Question: I use emacs in terminal, hence title bar is not available, How do I see full file path or at least last 2 directories of file.

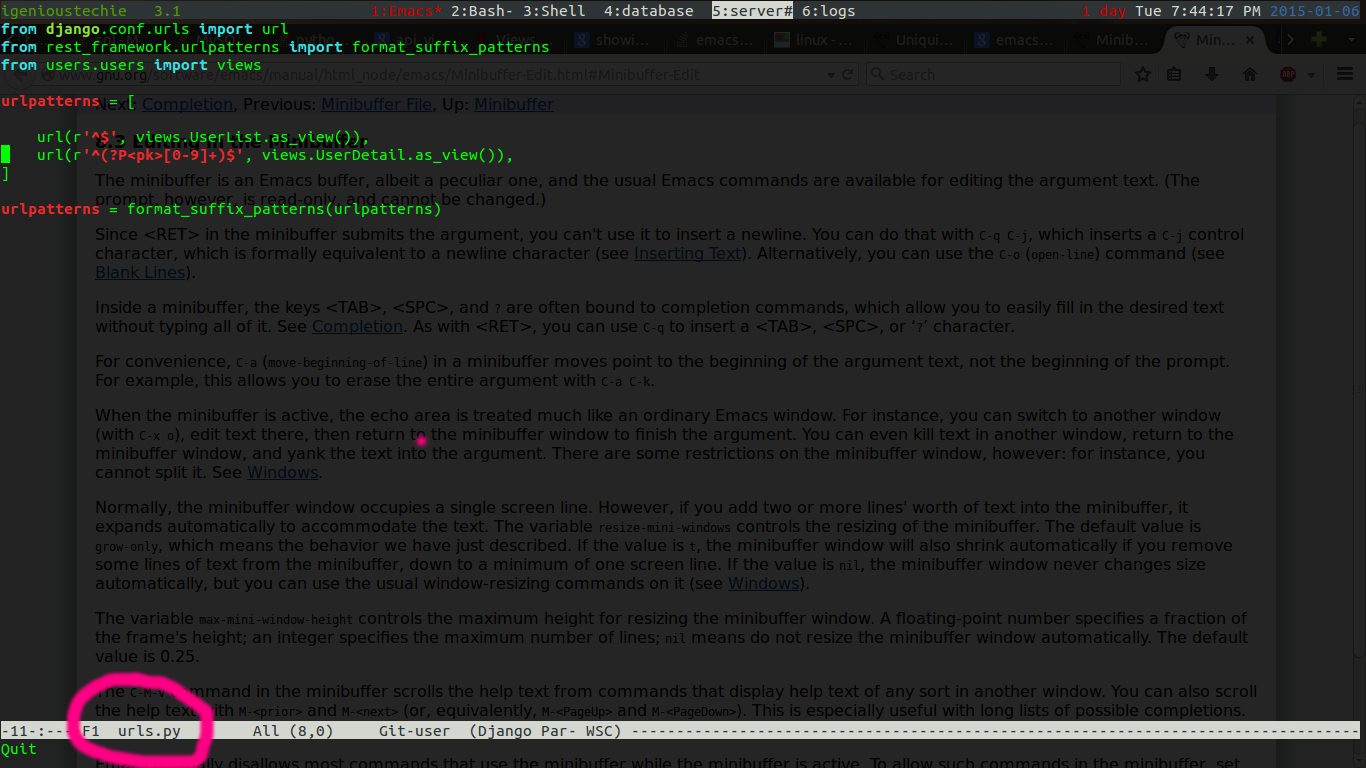
Answer: I got the answer from <URL> post
Basically I added this
'''
(setq-default mode-line-buffer-identification
(let ((orig (car mode-line-buffer-identification)))
'(:eval (cons (concat ,orig (abbreviate-file-name default-directory))
(cdr mode-line-buffer-identification)))))
'''